Question: For an index page of an app I need to pull all entries from a table from MySQL-DB. It is possible to set filters, but initially the where-clause is 'WHERE 1=1'. While that returns the expected results an 'EXPLAIN' shows, that no index is used, so the query is pretty slow.
What's the best way of solving this?
---
EDIT:
this is the query
'''
SELECT
'Module'.'id',
'Module'.'name',
'Module'.'module_class_id',
'Module'.'editor',
'ModuleClass'.'name',
'Editor'.'name',
'ModuleClass'.'id',
'Editor'.'id',
'Mc'.'id'
FROM 'Module'
LEFT JOIN 'ModuleClass' ON ('Module'.'module_class_id' = 'ModuleClass'.'id')
LEFT JOIN 'Editor' ON ('Module'.'editor' = 'Editor'.'id')
LEFT JOIN 'Mc' ON ('Module'.'id' = 'Mc'.'module_id')
WHERE 1 = 1
GROUP BY 'Module'.'id'
ORDER BY
'Module'.'id' DESC,
'ModuleClass'.'name' ASC,
'Editor'.'name' ASC
LIMIT 50
'''
and this is the result of the explain:

and yes: I do understand that it does not make too much sense that the db is using an index here, but since this seems to be a rather common case to me I hoped there was a best practice to face the issue
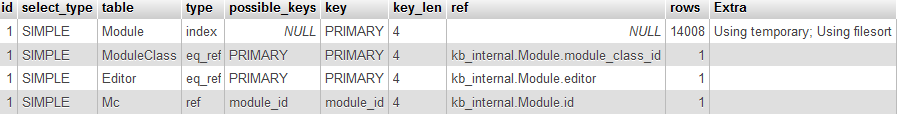
Answer: Use the index in the order by clause. So if ID is your primary_index then write 'WHERE 1=1 order by ID'